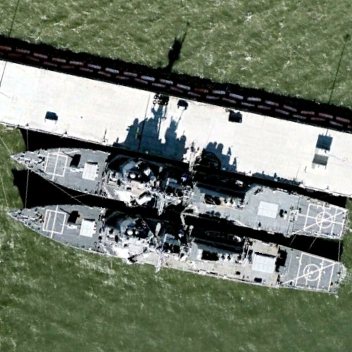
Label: destroyer